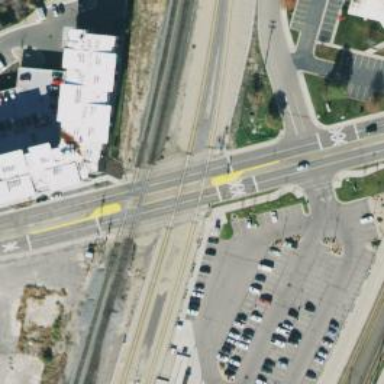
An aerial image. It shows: Crossing for the railway.